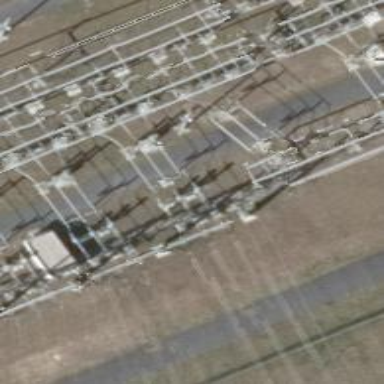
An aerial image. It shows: Busbar power line.